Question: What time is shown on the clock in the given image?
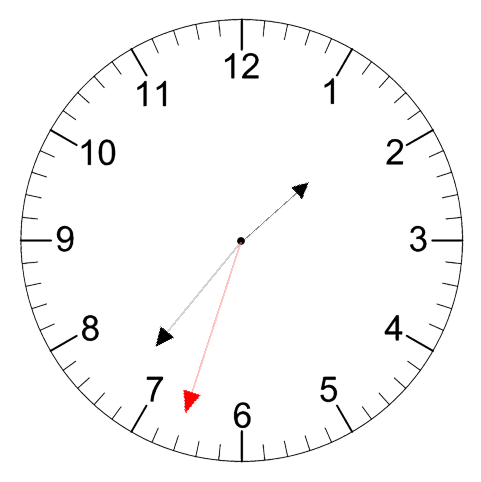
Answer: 01:36:33